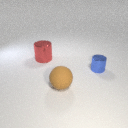
small blue metal cylinder to the right of large brown rubber sphere